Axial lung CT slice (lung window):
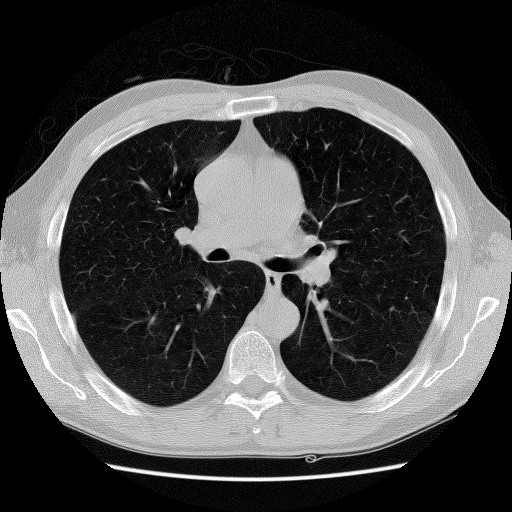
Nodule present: no